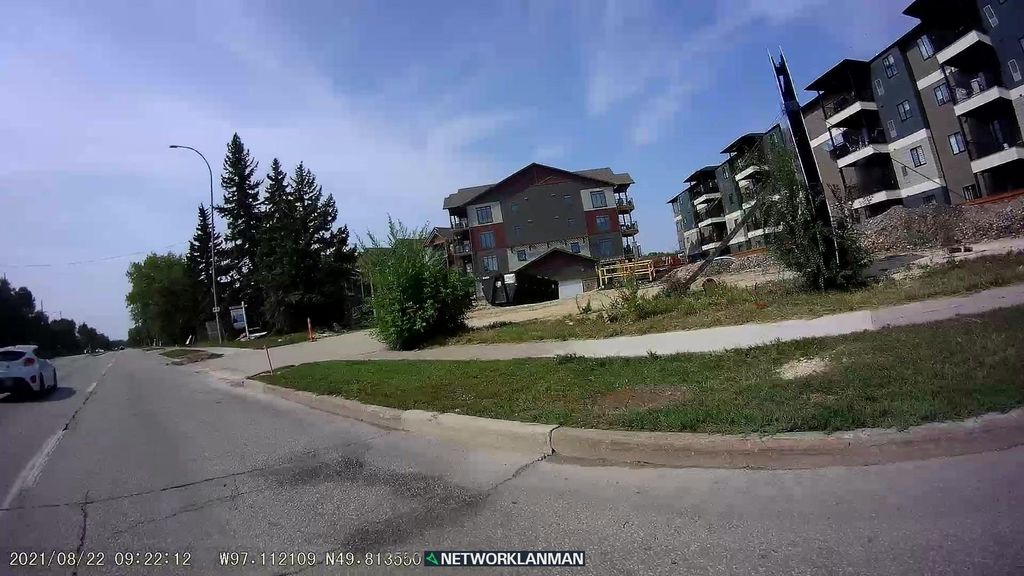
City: winnipeg